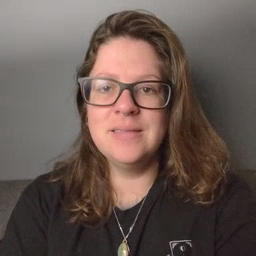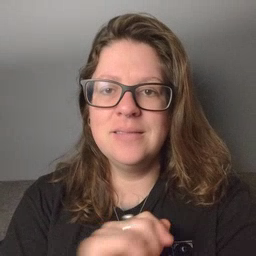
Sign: that